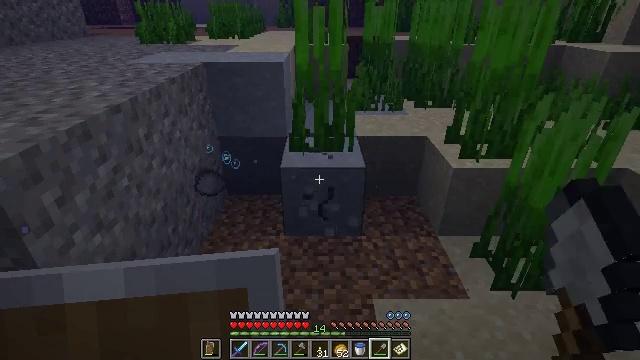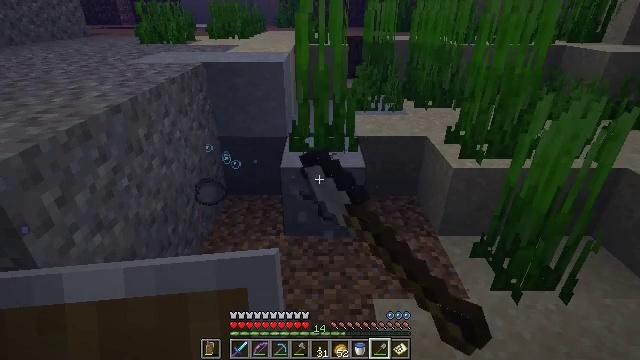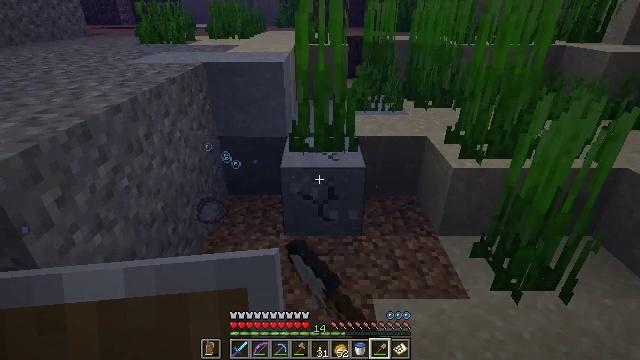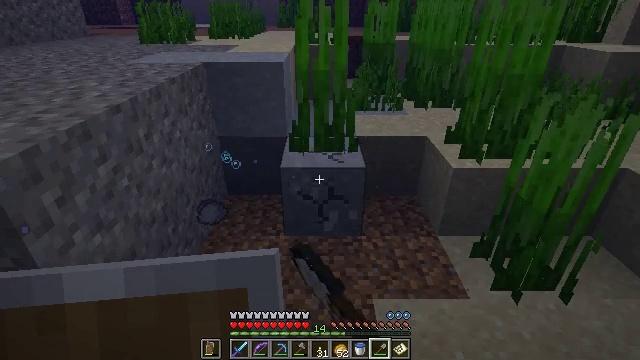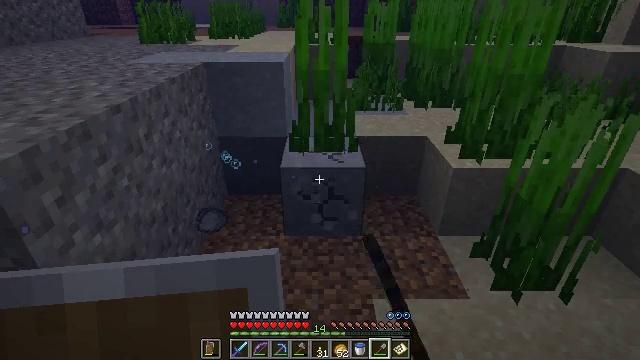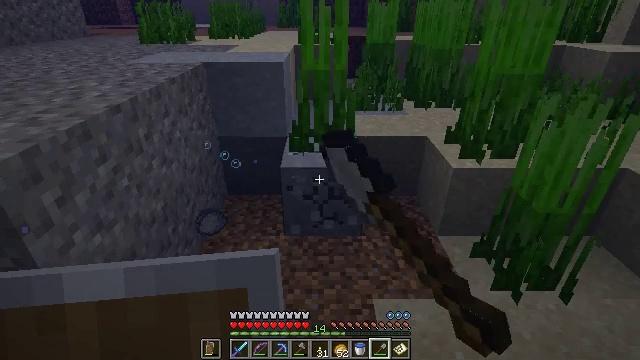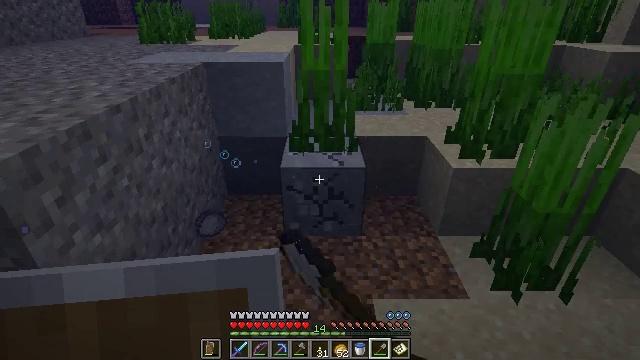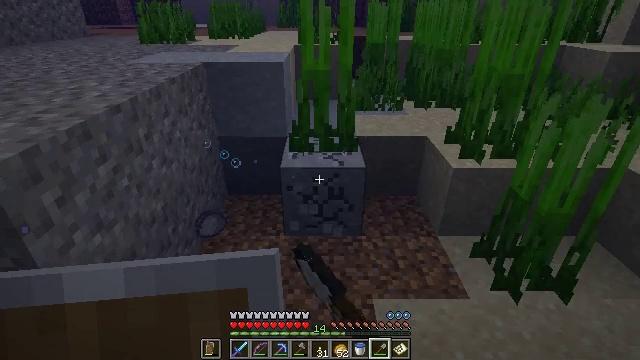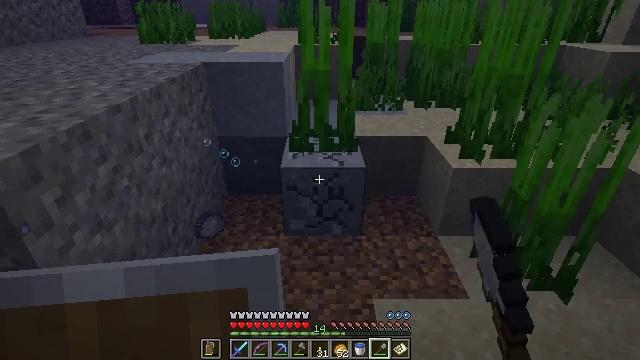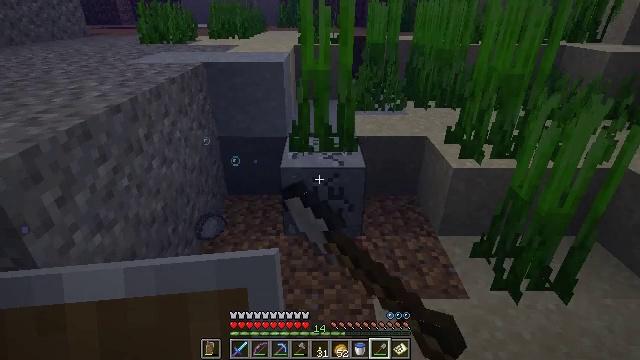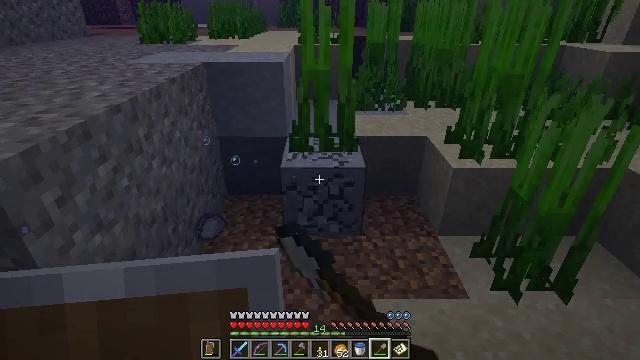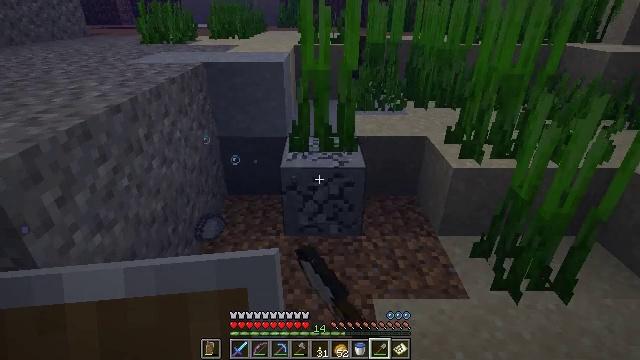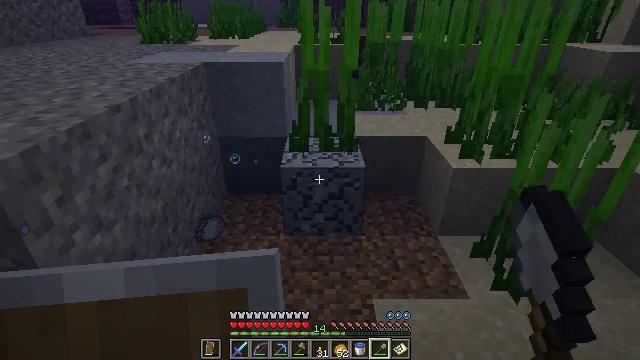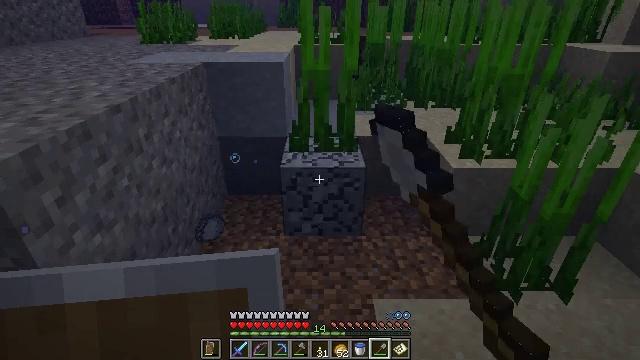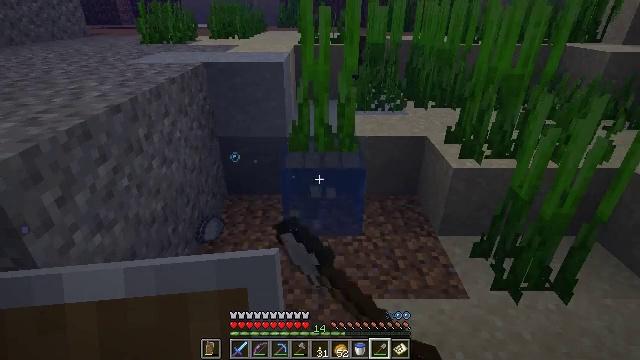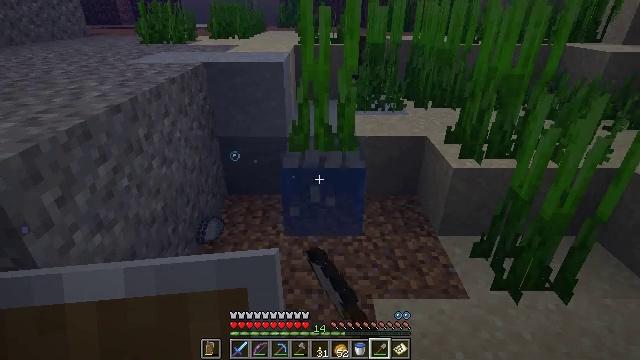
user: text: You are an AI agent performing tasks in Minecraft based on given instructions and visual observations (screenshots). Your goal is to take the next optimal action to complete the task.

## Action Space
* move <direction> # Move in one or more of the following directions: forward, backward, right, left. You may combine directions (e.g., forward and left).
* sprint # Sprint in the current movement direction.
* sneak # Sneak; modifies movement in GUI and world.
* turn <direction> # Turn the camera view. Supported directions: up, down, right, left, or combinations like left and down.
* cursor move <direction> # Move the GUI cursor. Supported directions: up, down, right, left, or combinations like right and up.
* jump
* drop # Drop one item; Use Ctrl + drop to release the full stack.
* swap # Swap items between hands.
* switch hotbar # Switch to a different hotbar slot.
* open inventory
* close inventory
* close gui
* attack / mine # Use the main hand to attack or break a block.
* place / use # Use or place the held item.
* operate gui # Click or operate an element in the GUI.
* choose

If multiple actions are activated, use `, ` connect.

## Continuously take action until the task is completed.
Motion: motion action
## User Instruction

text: Collect clay by holding down the left mouse button.
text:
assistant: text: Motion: attack / mine
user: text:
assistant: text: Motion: attack / mine
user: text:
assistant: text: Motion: attack / mine
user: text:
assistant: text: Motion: attack / mine
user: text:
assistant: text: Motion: attack / mine
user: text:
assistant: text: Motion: attack / mine
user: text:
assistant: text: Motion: attack / mine
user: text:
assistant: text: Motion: attack / mine
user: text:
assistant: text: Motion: attack / mine
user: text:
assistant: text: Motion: attack / mine
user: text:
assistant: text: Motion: attack / mine
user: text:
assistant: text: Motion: attack / mine
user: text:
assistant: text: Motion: attack / mine
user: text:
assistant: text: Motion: attack / mine
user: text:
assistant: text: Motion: attack / mine
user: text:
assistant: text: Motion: attack / mine
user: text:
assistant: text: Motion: move forward, attack / mine
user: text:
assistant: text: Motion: move forward, attack / mine
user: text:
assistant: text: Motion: move forward, attack / mine
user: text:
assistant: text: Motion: move forward, turn left and down, attack / mine
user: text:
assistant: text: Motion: move forward, turn left
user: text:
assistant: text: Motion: move forward, turn left and down
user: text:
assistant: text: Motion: move forward, turn left and down
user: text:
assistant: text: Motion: move forward
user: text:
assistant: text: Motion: move forward, turn right
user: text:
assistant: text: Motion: move forward, turn right and up
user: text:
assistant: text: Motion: move forward, sprint
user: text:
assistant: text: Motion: move forward, sprint
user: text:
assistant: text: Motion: move forward, sprint
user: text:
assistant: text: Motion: move forward